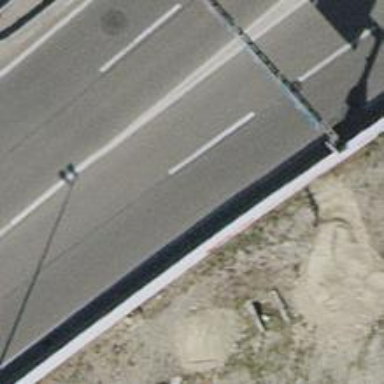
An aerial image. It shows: Asphalt motorway.